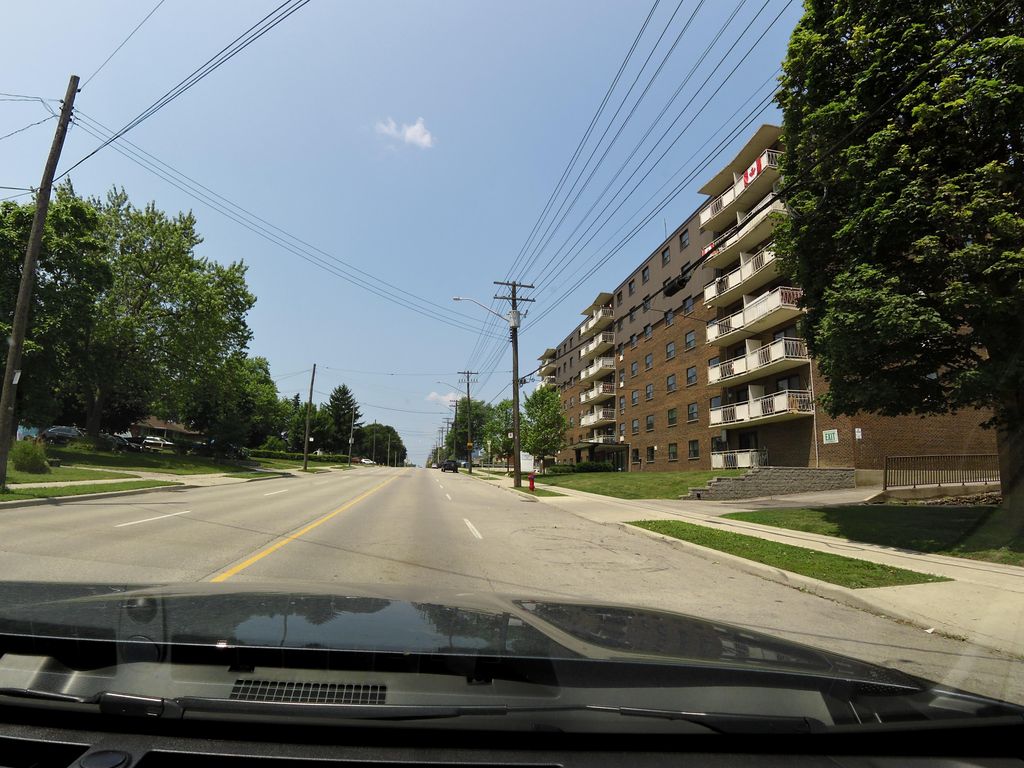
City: hamilton